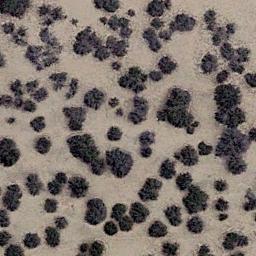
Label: chaparral